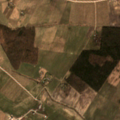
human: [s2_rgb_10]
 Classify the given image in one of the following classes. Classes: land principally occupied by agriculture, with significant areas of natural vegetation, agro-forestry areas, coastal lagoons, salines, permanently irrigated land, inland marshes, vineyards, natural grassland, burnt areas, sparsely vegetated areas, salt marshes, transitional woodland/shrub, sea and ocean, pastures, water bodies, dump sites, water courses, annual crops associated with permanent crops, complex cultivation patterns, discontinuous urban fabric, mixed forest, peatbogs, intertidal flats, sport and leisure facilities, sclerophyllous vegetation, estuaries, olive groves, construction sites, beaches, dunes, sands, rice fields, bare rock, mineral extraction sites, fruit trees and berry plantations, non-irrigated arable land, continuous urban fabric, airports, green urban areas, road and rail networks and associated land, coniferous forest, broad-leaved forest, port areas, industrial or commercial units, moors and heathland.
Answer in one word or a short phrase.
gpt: non-irrigated arable land, pastures, complex cultivation patterns, land principally occupied by agriculture, with significant areas of natural vegetation, broad-leaved forest